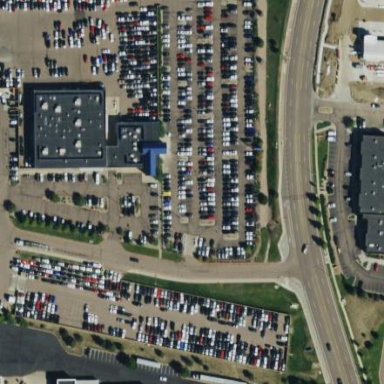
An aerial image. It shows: Commercial area with car shop.